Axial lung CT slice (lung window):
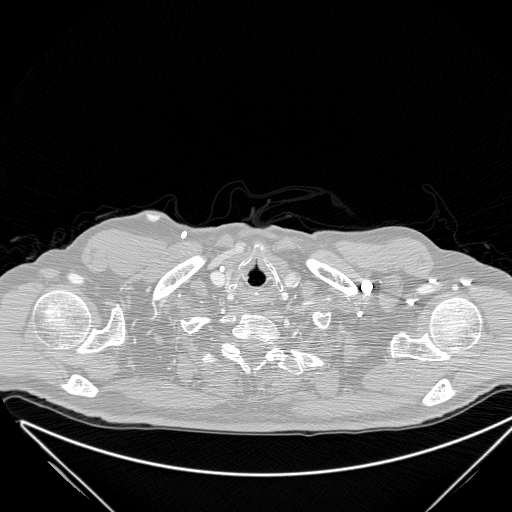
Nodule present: no